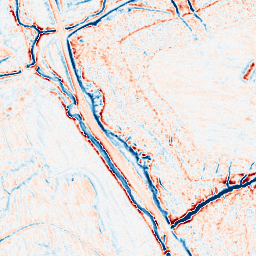
Category: multiscale
Decomposition family: dog_multiscale
Decomposition parameters: sigma_ratio: 1.4
n_scales: 4
base_sigma: 0.5
Upsampling method: bicubic
Upsampling parameters: scale: 4
Upsampling scale: 4